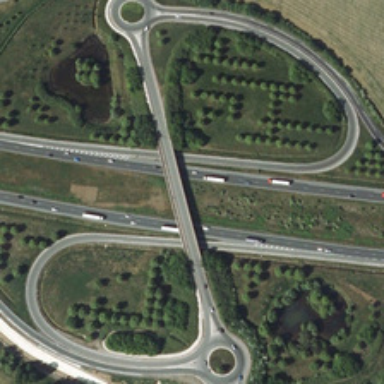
Many green trees are near a viaduct .